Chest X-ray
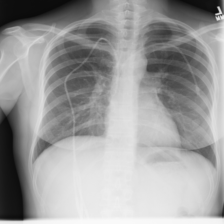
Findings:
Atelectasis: negative
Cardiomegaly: negative
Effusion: negative
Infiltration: negative
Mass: negative
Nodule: negative
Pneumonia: negative
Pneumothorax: negative
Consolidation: negative
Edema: negative
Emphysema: negative
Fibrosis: negative
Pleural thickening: negative
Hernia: negative